Interaction volume radius: 5 \u00c5
Interaction volume height: 25 \u00c5
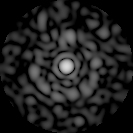
Disorder parameter: 0.8869